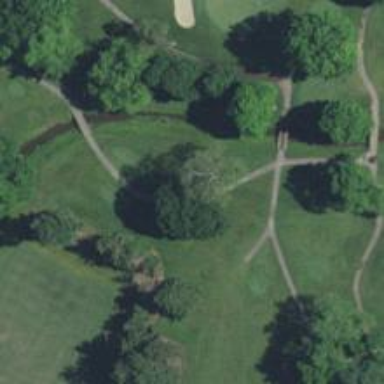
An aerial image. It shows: Path used for both walking and golf.